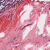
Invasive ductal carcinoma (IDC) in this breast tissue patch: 1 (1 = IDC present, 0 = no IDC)